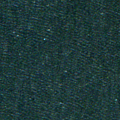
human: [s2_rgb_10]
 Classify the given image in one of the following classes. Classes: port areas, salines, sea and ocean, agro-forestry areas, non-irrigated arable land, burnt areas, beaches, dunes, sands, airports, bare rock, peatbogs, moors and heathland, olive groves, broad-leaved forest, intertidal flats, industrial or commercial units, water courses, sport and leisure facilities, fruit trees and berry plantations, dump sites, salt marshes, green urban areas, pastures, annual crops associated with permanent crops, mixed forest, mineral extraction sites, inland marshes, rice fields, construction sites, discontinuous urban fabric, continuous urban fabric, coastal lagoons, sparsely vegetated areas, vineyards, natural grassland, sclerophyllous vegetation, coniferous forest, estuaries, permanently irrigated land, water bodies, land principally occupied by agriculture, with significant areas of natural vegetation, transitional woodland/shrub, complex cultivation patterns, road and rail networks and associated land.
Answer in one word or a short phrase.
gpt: sea and ocean